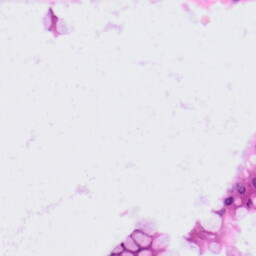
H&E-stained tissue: Colon